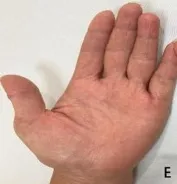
Additionally, there was an improvement in the hyperkeratosis of the soles (D, H) compared to before treatment. After 20 days of treatment (E-H) A reduction in size or disappearance of vesicles and papules on the palmar, dorsal, and medial ankle regions was noted. Furthermore, there was an improvement in the hyperkeratosis of the soles.
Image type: medical_photograph (skin_photograph)